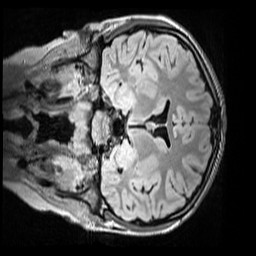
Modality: FLAIR
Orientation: coronal
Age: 12
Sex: male
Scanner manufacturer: siemens
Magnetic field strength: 3 T
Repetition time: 5 s
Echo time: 0.388 s